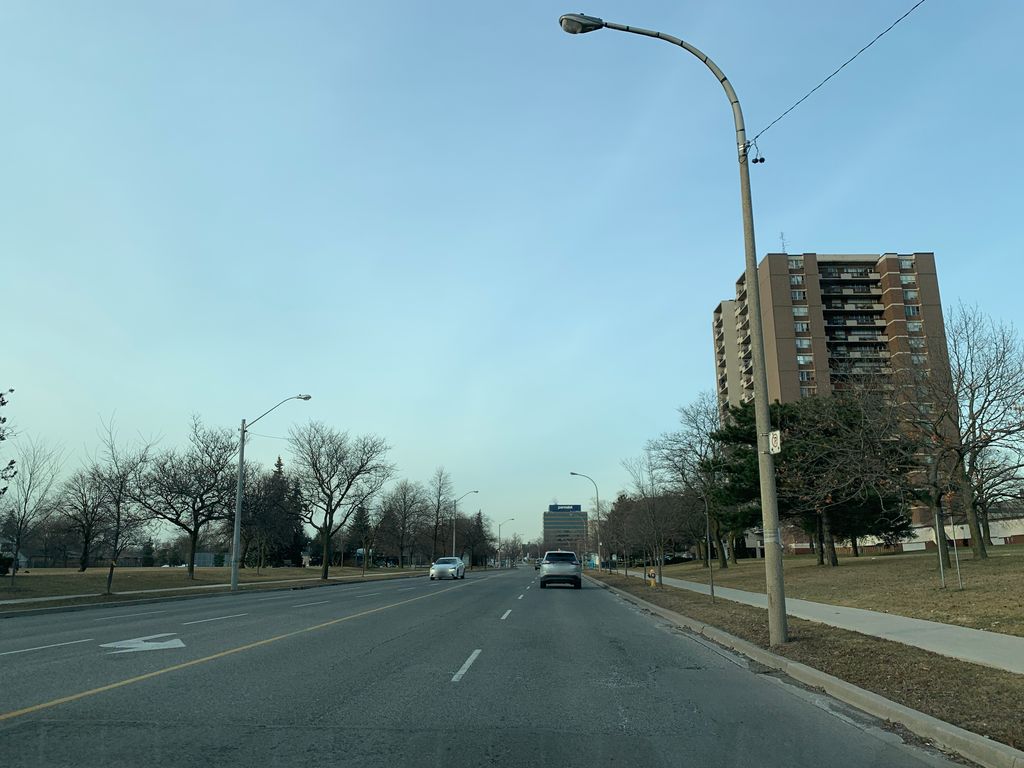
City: toronto